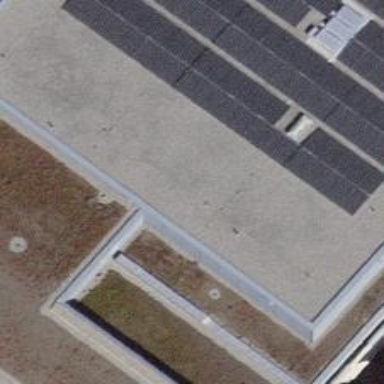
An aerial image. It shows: Solar power generator.